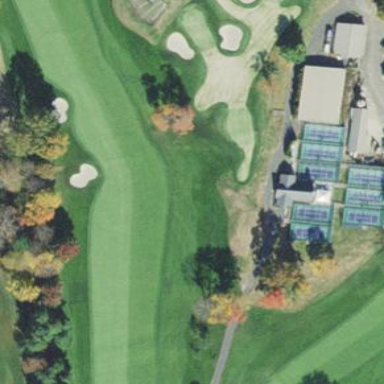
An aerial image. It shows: Golf fairway surrounded by grass.